Question: Hopefully I've narrowed this down as much as possible.
I am working on a program in which I need very small buttons on screen and containing text. I originally was using tk but I was not able to get the buttons specified to the size that I wanted (it has to be a very specific size).
When I switched to ttk I now am unable to change the relief of the buttons. This is the only option that I cannot figure out how to change.
This should run a simple window with a single button:
'''
import Tkinter as tk
import ttk
from ttk import Button, Style, Frame
root = tk.Tk()
style = ttk.Style()
style.configure('TButton', foreground='red', relief='sunken', padding=20)
mainframe = Frame(root)
button = Button(mainframe, text='test')
button.pack(padx=20, pady=20)
mainframe.pack()
root.mainloop()
'''
This is what I see both with 'relief = 'sunken'' and no 'relief' option specified:

As you can see I have a style declared to set 'foreground' to 'red' and this works... so I know that the style is applying. I also know that the 'sunken' property is there because the button uses it while you are pressing it.
Why is the relief setting not working?
I do not need a tk solution, I am aware of how to set relief of a button in tk but that won't work here.
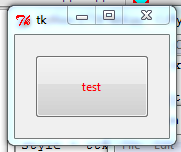
Answer: The Tk themeing system redefines widgets in terms of separate visual elements that are composed together using a layout and style configuration options to yield a visual representation of the widget that depends on the chosen theme and the widget state. This allows Tk to request that the Windows Visual Styles API be used to draw certain elements so that we can match the standard user experience for the platform correctly.
In the example above you have a Ttk button. This has a number of elements which can be seen using 'ttk.Style().layout('TButton')'. This layout depends upon the current theme and under Windows 7 this looks like the following:
'''
[('Button.button', {'children':
[('Button.focus', {'children':
[('Button.padding', {'children':
[('Button.label', {'sticky': 'nswe'})],
'sticky': 'nswe'})],
'sticky': 'nswe'})],
'sticky': 'nswe'})]
'''
This shows that the base element is a 'button' element. This is defined to be the VSAPI <URL>. Note also that there is no 'border' element in the layout - just a 'focus' element, 'padding' and a 'label'.
The result of all this is that there simply is nothing to draw any relief when using the vista theme. The button background is drawn by Windows depending on a state flag using predefined image-based UI elements with some other elements rendered on top. In a different theme that uses Tk APIs to draw everything the layout might include a 'border' element that understands and uses the 'borderwidth' and 'relief' options. This is done in the 'default' and 'classic' themes for instance.
If you really want to customize a Ttk widget then the way to do this is to define new elements that support the visual representations you need. You can do this by importing an element from another theme or defining a new one using one of the element engines (image or vsapi). You then declare a new layout using this element and create a compatible widget using the new style.